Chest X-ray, AP view. Patient: 2 years old, sex F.
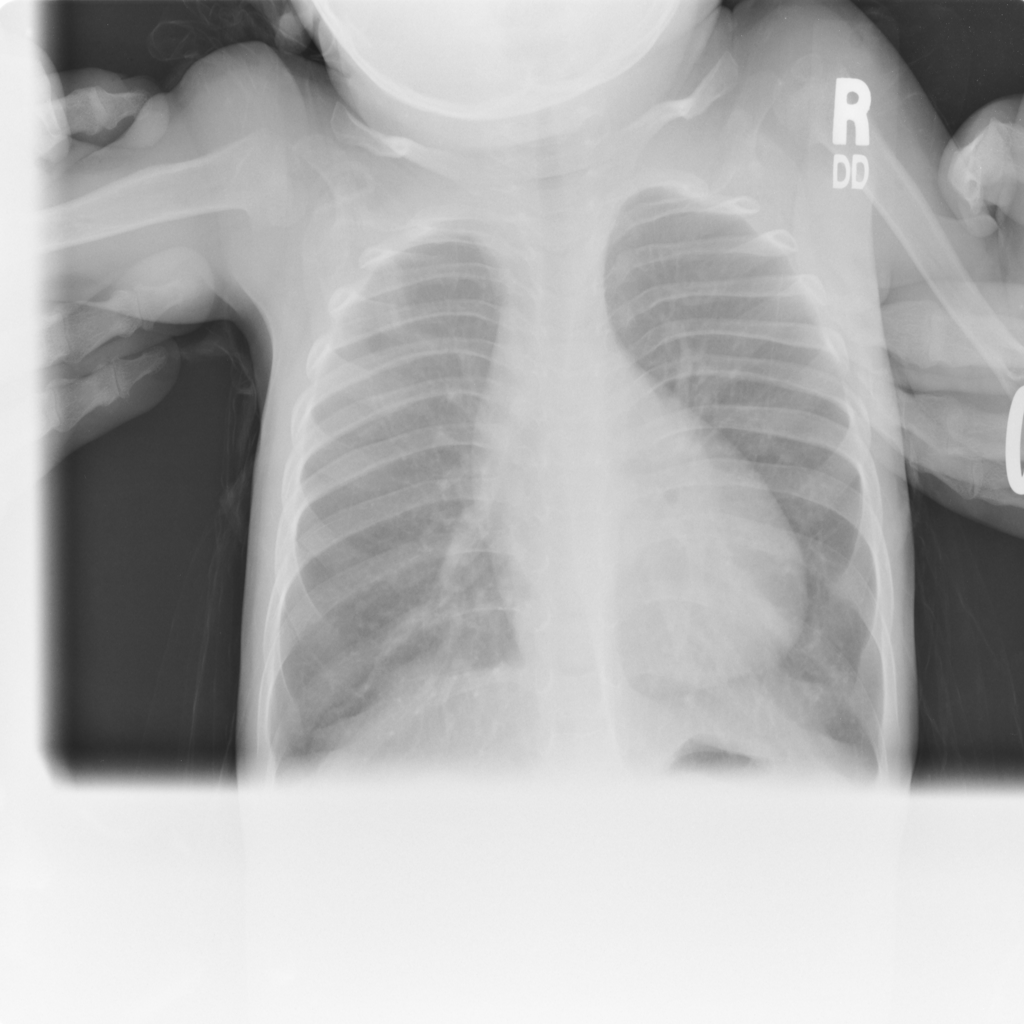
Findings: No Finding